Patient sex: M
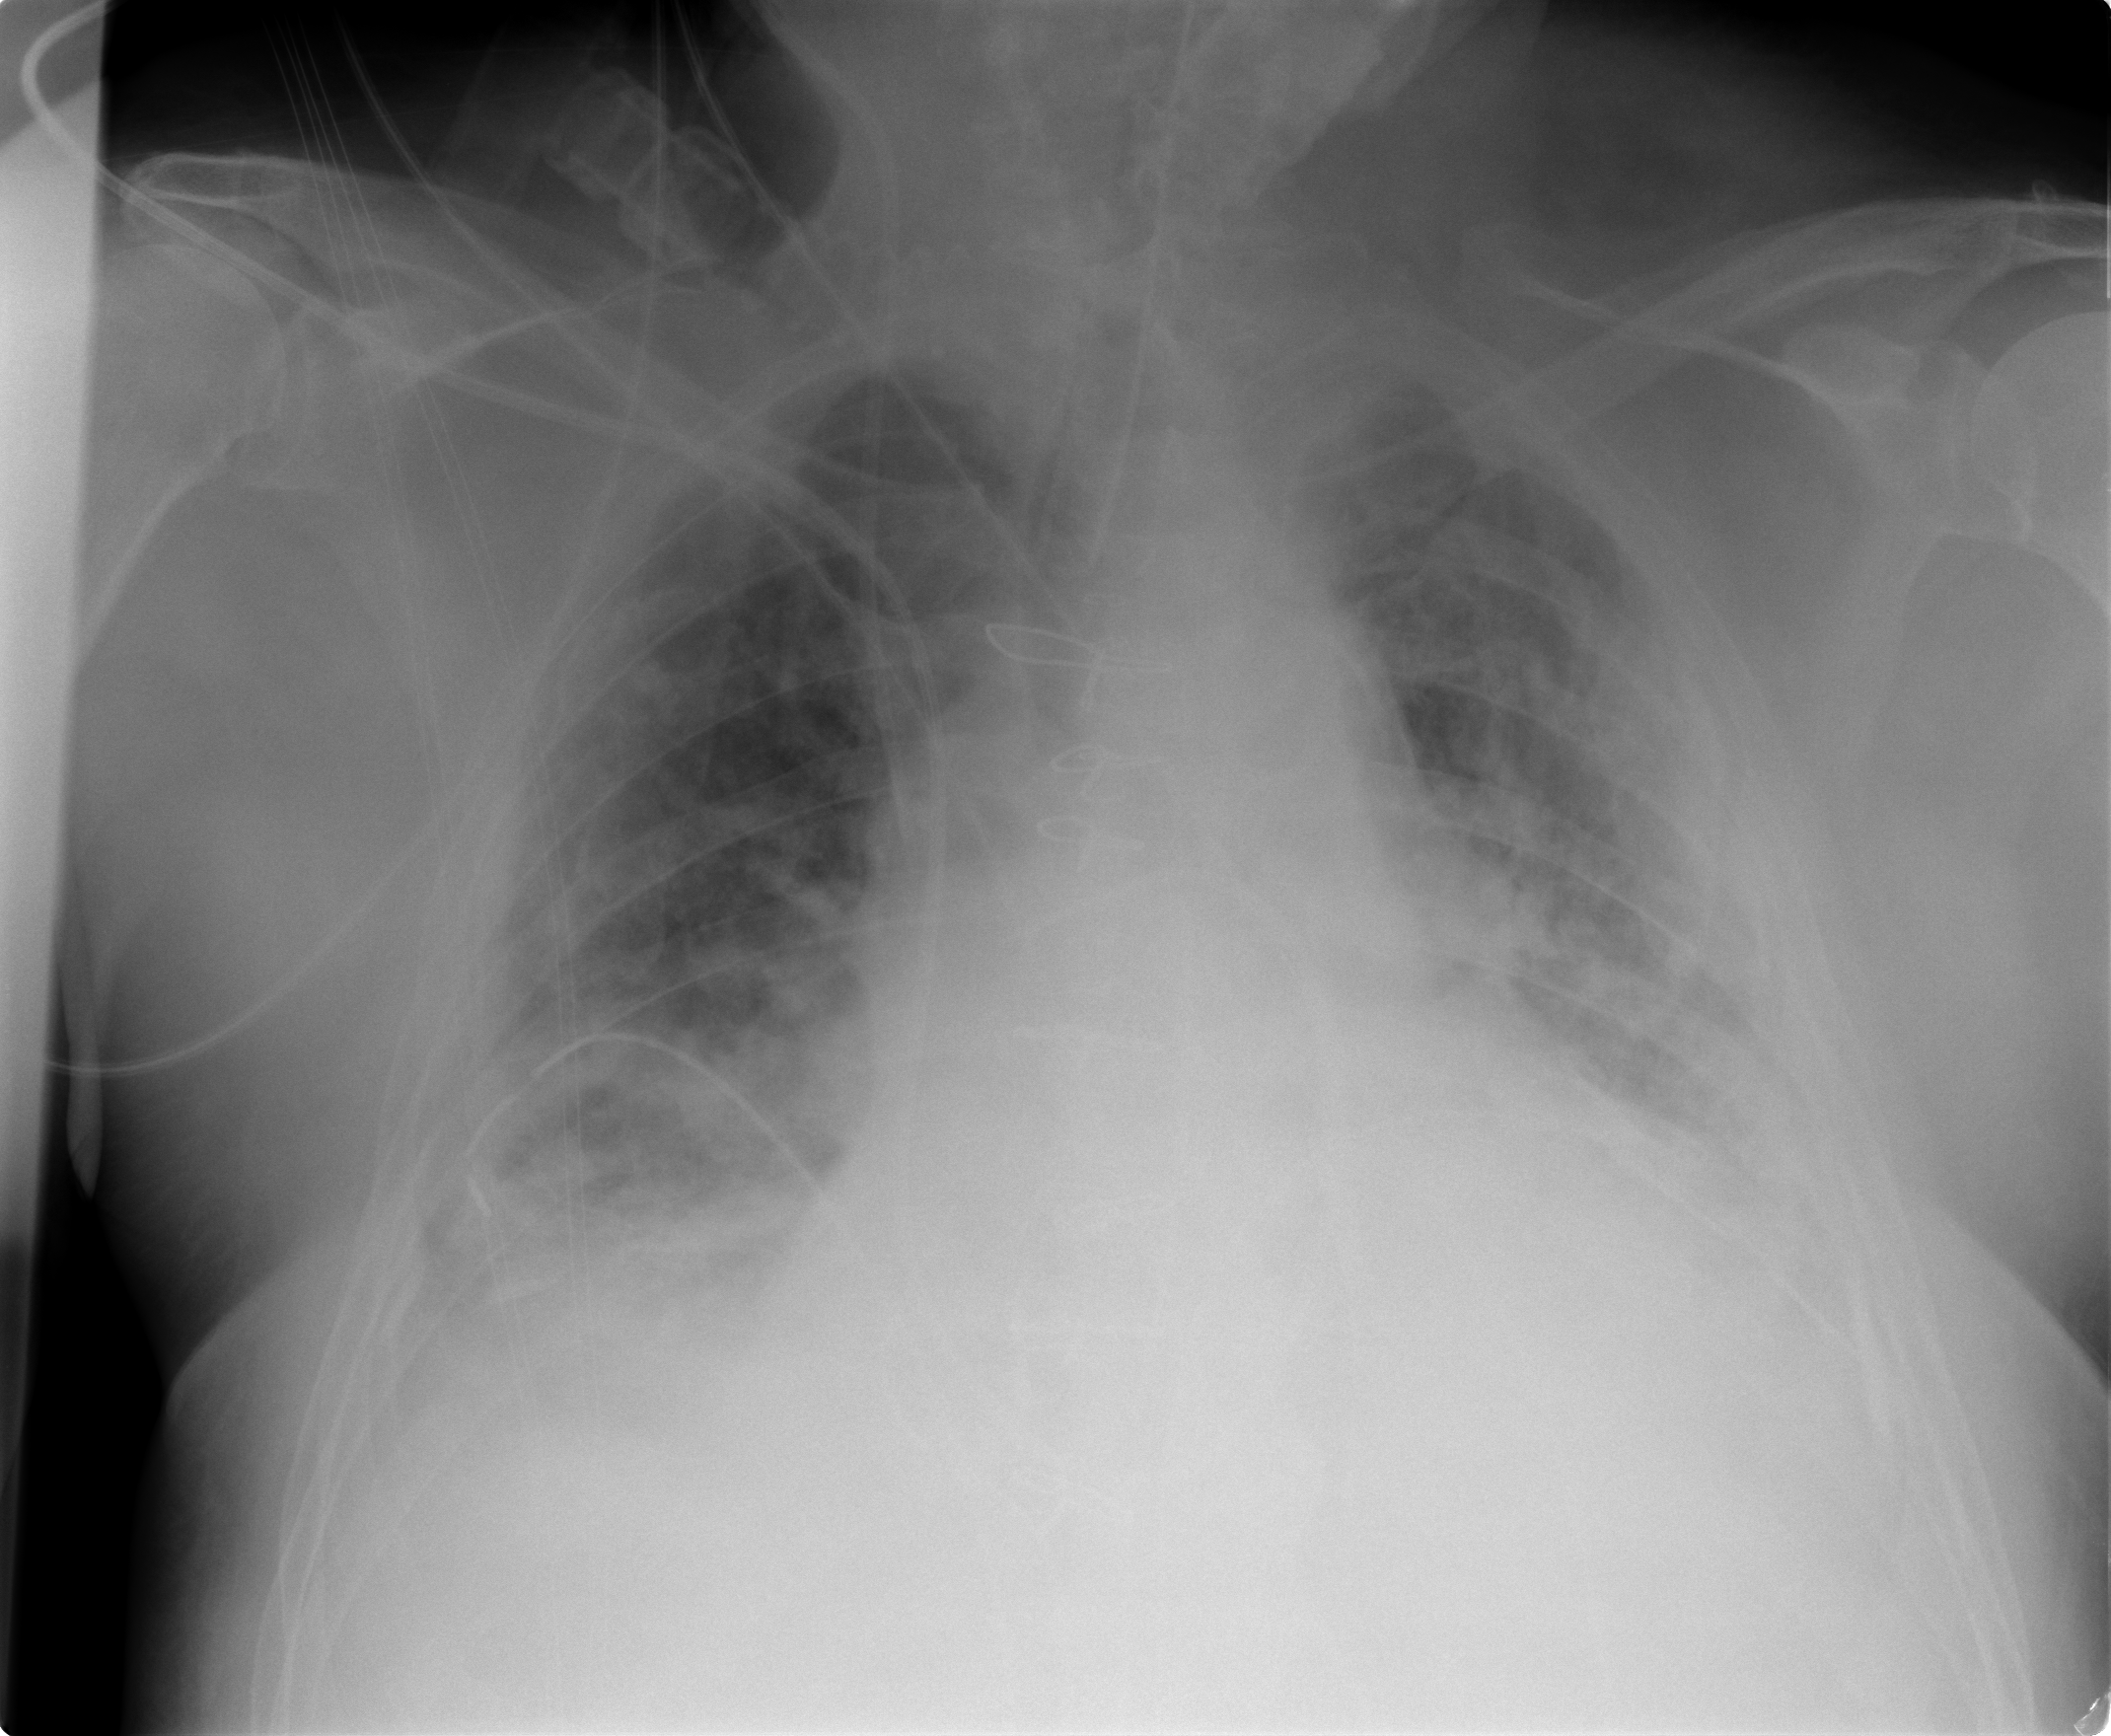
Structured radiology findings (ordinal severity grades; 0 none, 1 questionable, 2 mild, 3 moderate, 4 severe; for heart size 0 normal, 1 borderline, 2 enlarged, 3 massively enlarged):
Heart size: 2
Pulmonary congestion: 2
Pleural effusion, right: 2
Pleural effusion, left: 2
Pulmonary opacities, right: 2
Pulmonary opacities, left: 3
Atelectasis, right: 2
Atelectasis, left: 3